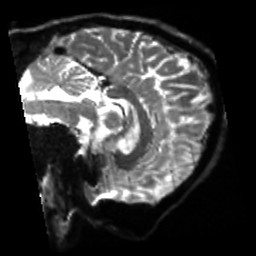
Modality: sbref
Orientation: sagittal
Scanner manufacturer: siemens
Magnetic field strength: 3 T
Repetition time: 4 s
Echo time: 0.0594 s